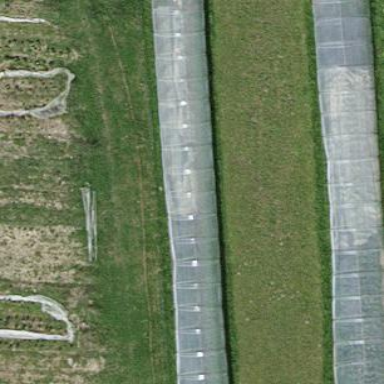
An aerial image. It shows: Greenhouse.